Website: macys
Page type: customer-info-address
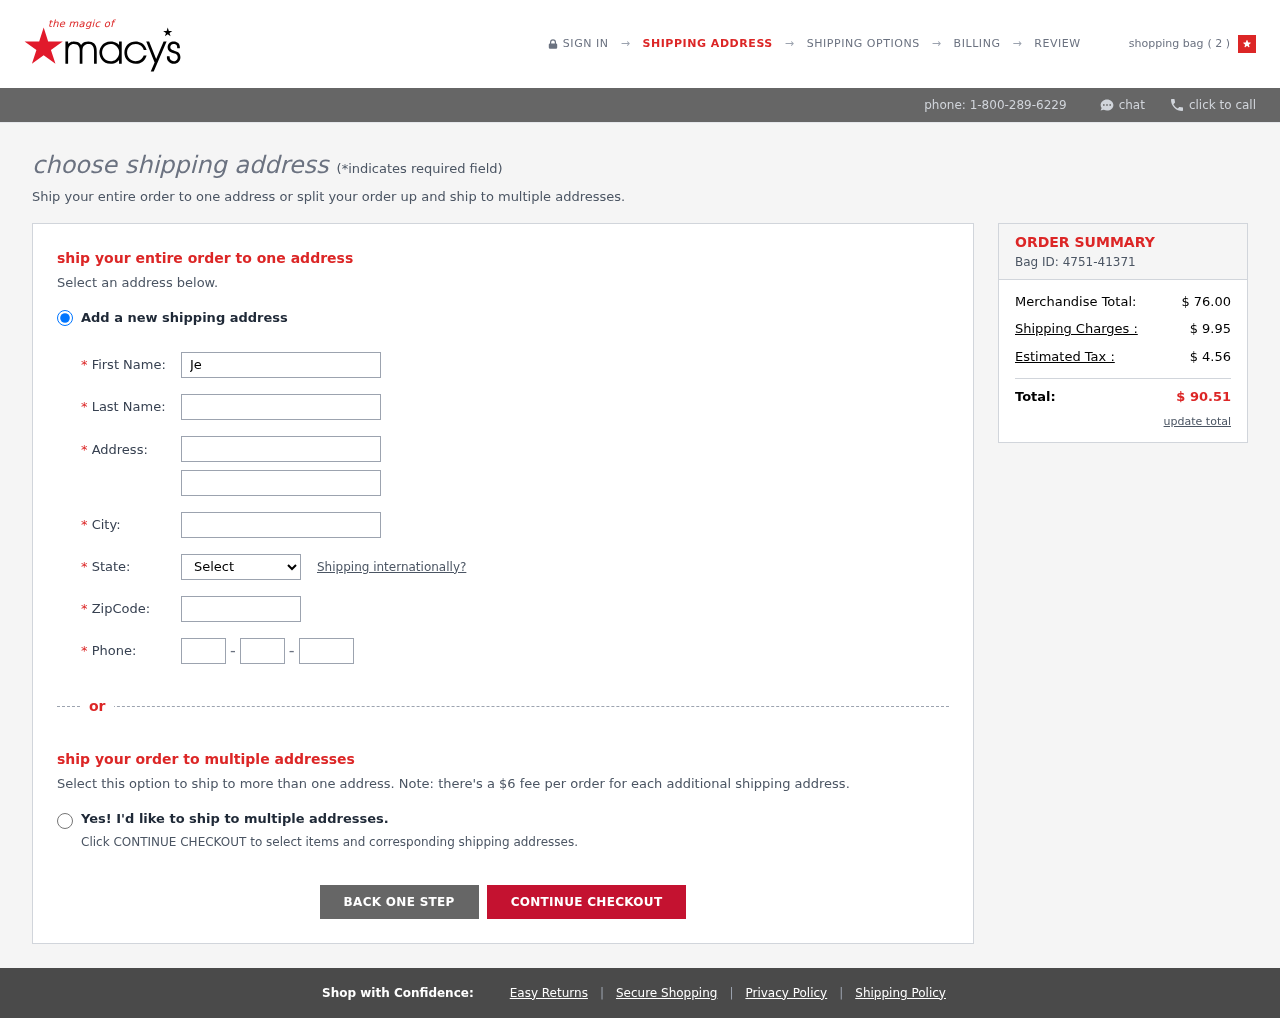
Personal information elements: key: PII_CITY
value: Port Julie
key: PII_FIRSTNAME
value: Jeffrey
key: PII_LASTNAME
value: Sanders
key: PII_PHONE_AREA
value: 678
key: PII_PHONE_PREFIX
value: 494
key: PII_PHONE_SUFFIX
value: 8142
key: PII_POSTCODE
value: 41143
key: PII_STATE_ABBR
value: ND
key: PII_STREET
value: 4087 Anthony View Apt. 725
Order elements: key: ORDER_NUM_ITEMS
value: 2
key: ORDER_ID
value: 4751-41371
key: ORDER_SUBTOTAL
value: $ 76.00
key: ORDER_SHIPPING_COST
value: $ 9.95
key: ORDER_TAX
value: $ 4.56
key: ORDER_TOTAL
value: $ 90.51